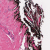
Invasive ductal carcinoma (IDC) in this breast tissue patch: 0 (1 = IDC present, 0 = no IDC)